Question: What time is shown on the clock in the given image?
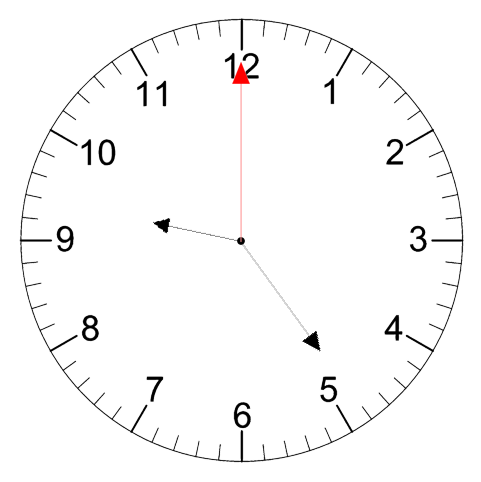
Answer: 09:24:00